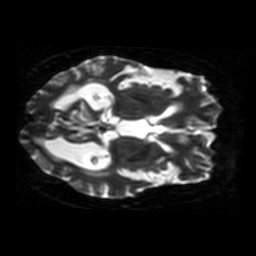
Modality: ADC
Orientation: axial
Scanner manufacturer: siemens
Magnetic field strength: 1.5 T
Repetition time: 8.7 s
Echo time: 0.119 s